Question: What I've been trying to do is to send some data from MySQL to other computers.
I searched the internet for a solution and the best way is probably to put the data into a file, by using the export function.
Soon I encountered an error. Here is part of the log.
'''
Running: "C:\Program Files (x86)\MySQL\MySQL Server 5.6\bin\mysqldump.exe"
--defaults-file="c:\users\takaha\appdata\local\temp\tmpx2hr0e.cnf"
--enable-cleartext-plugin --user=root --host=localhost --protocol=tcp
--port=3306 --default-character-set=utf8 --events --skip-triggers "db_student_comments"
mysqldump: unknown option '--enable-cleartext-plugin'
Operation failed with exitcode 2
14:44:03 Export of C:\Users\takaha\Documents\dumps\Dump20150212.sql has finished with 1 errors
'''
Apparently, this error is similar to <URL>, but trying the first and second advice on this page didn't solve it, and I've spent more than two days in this problem so far.
I'll put a image of my cmd, since using cmd was recommended at other Stackoverflow pages. This image shows the dumping seems to have successfully been done, but I don't know where the file is. (The "dump" folder was automatically created in C:\Users\username\Documents, but this folder is empty.)
I'd appreciate any advice.
Thanks to Danyal, this was solved.
All I had to do was to exactly indicate the directory to create the file after ">".
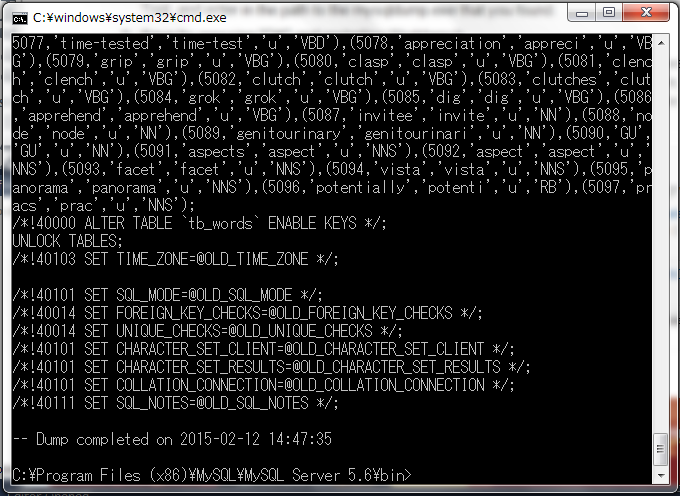
Answer: why don't you use this command?
'''
mysqldump -u'username' -p'password' database_name > back_up.sql
'''
You need to have mysql in the environment variable. If it isn't there, you can go to mysql's bin directory and can execute this command.